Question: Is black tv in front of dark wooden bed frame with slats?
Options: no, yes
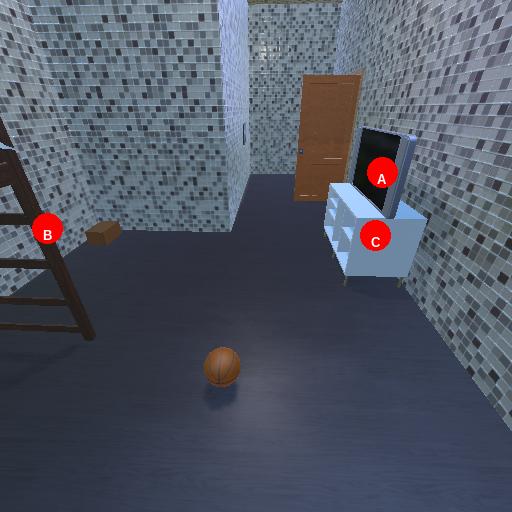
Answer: no